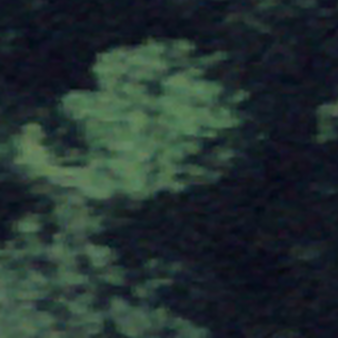
Label: other